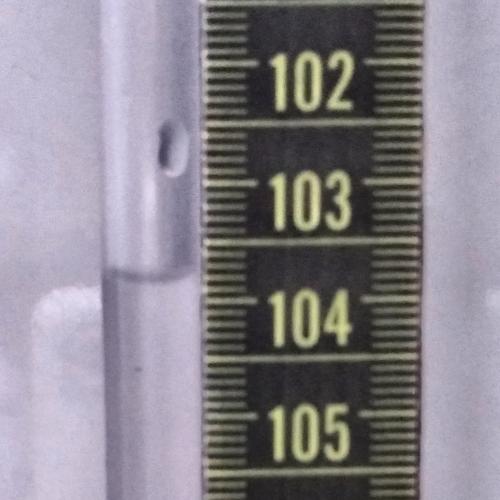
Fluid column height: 103.8 cm